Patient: sex M, age 60
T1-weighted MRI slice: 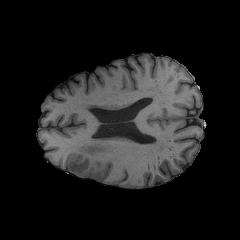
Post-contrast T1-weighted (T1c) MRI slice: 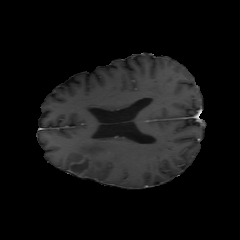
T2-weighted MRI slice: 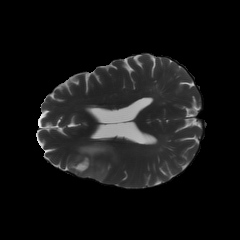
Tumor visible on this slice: yes
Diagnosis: Glioblastoma, IDH-wildtype
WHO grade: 4